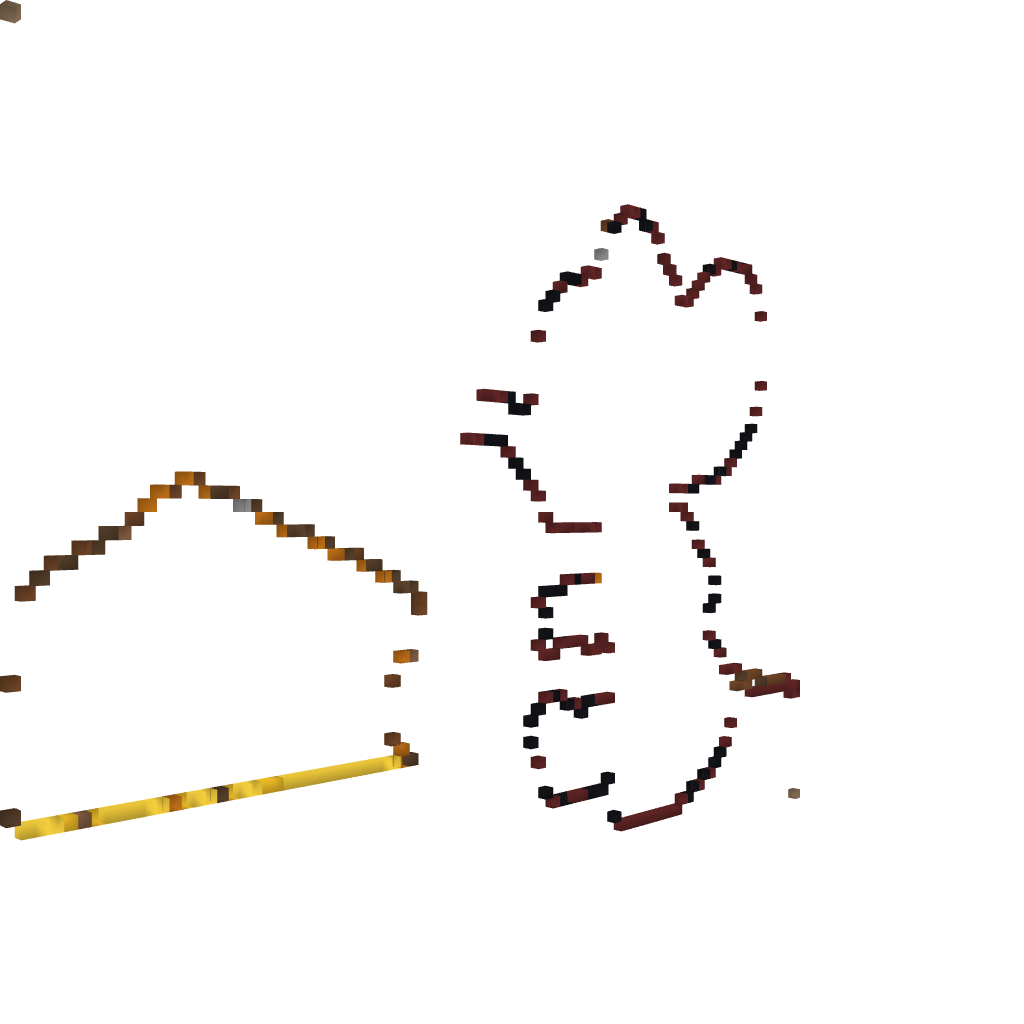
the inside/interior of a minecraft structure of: Jerry